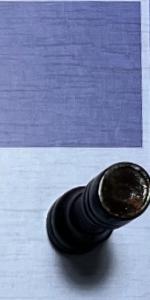
Label: Rook_Black